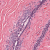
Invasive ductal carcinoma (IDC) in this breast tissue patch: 0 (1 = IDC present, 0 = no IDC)